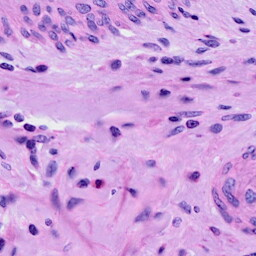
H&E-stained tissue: Cervix